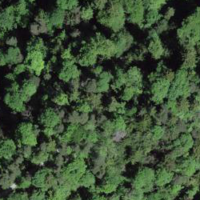
EUNIS habitat code: 44
Species observed at this site:
Ilex aquifolium